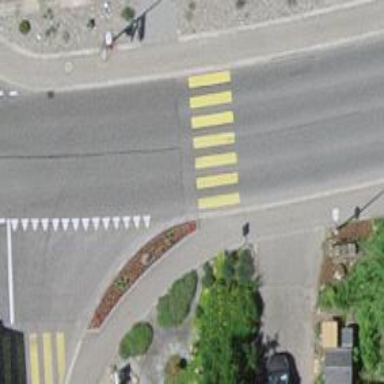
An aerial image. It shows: Zebra crossing on the road.